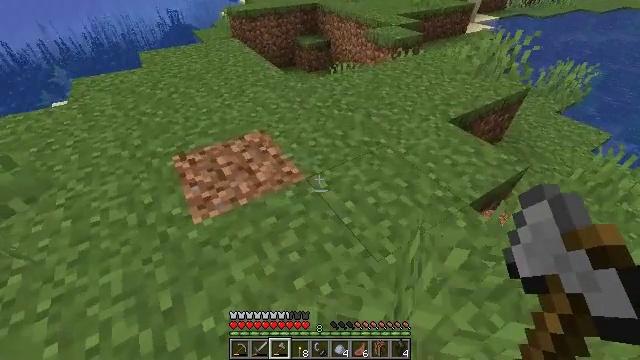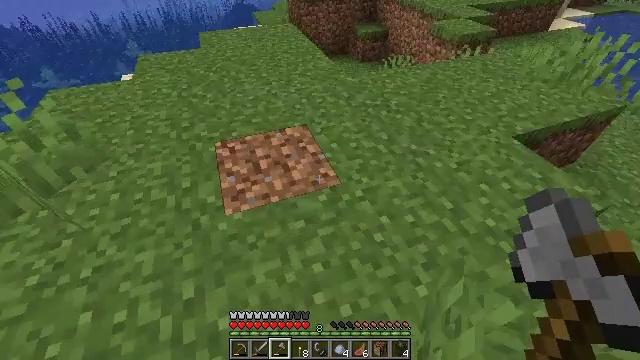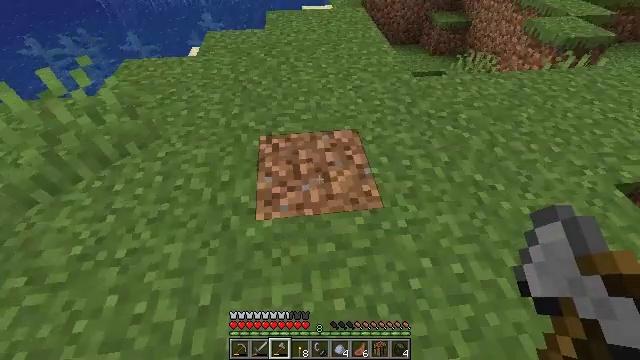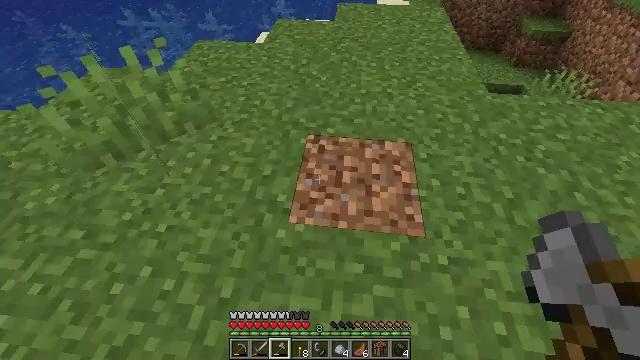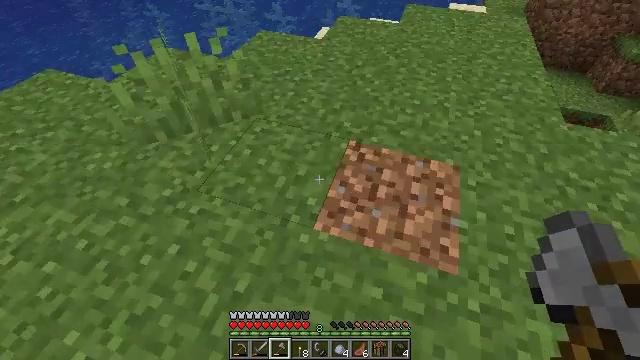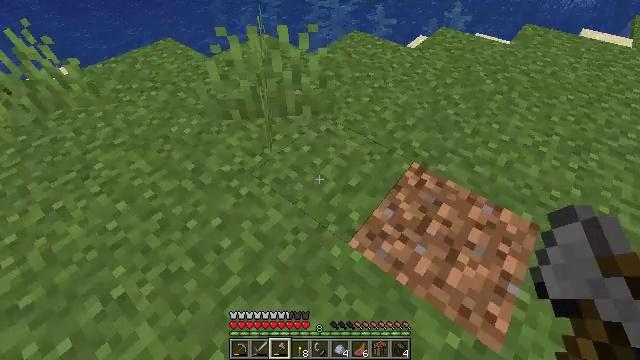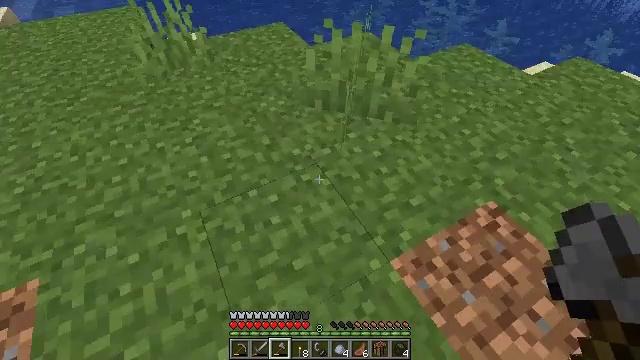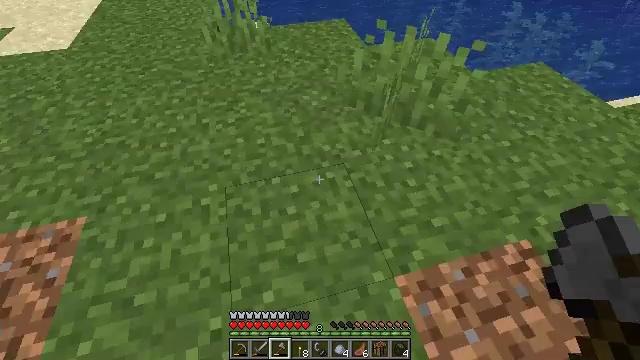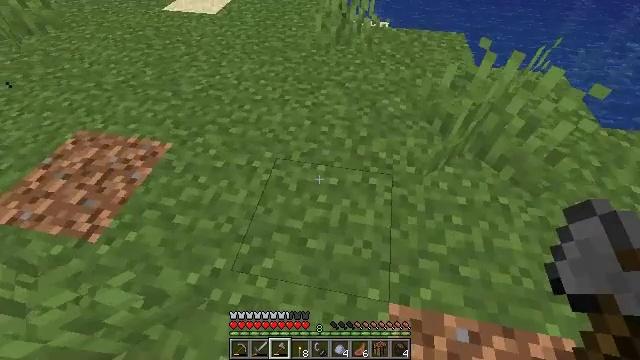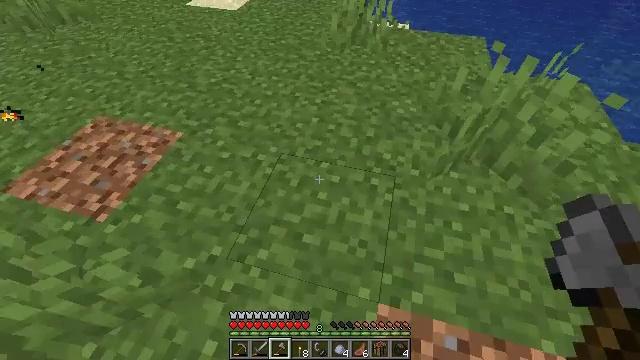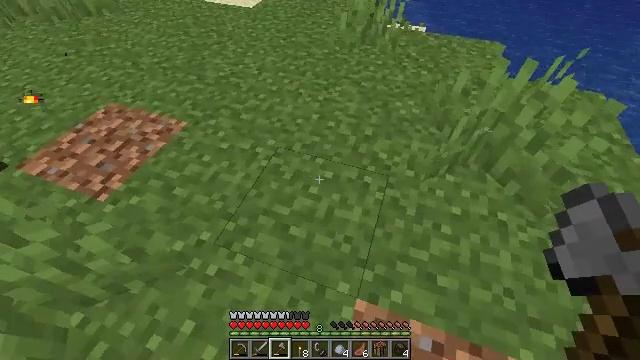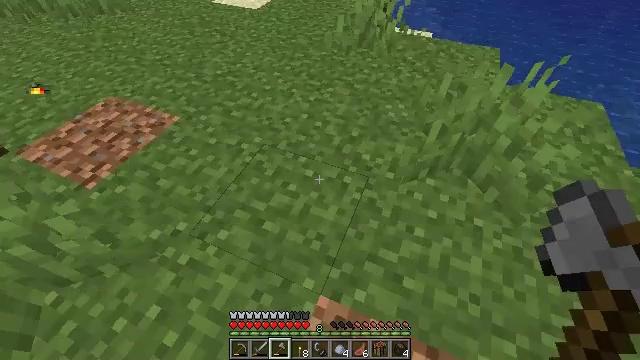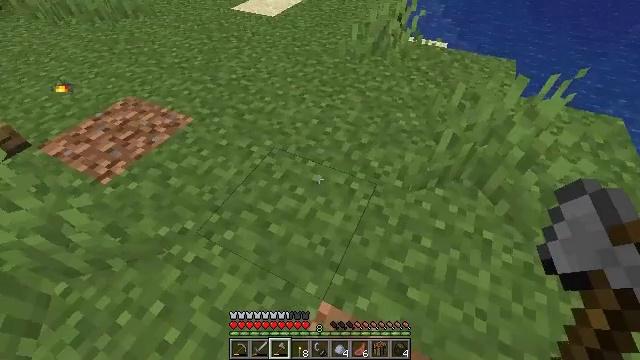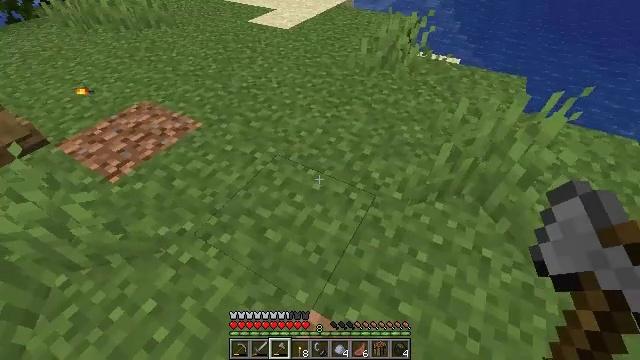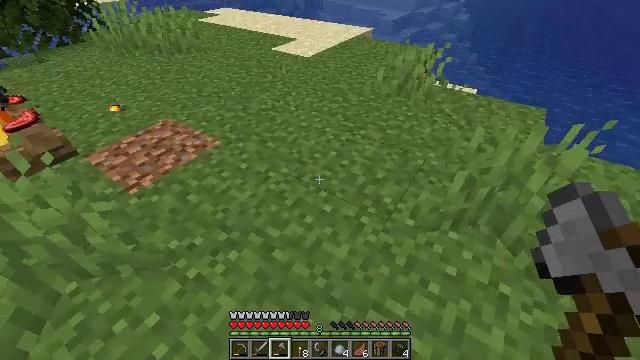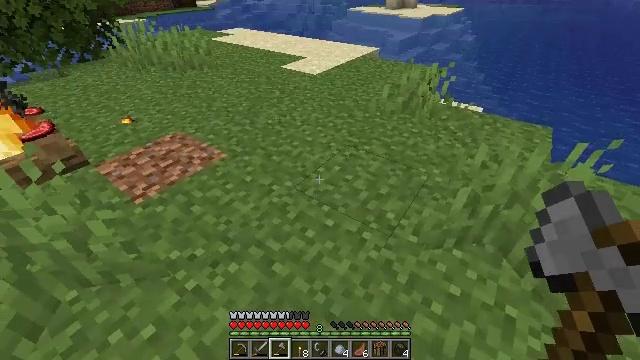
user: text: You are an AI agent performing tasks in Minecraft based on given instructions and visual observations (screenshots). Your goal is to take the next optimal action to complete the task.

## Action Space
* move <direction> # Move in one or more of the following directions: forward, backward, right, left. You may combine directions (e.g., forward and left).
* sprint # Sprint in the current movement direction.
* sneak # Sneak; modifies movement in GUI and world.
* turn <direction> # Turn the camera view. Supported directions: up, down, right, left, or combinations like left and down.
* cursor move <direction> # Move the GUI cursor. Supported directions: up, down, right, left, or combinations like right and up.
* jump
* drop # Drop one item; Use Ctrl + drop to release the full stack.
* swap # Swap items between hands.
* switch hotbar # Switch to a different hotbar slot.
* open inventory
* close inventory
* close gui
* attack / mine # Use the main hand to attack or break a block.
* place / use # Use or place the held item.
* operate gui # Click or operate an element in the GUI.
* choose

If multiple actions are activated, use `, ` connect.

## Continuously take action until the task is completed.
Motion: motion action
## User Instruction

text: Remove a piece of charcoal from the inventory.
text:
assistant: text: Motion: move forward, turn left and down
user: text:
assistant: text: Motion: move forward, turn left and down
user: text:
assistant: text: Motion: move forward, turn left and down
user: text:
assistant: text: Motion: turn left
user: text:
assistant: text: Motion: turn left
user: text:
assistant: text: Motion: move right, turn left
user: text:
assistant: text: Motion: move right, turn left
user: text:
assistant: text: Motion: move right, turn left
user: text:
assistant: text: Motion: move right, turn left
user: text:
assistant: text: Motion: move right, turn left
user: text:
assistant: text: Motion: turn left
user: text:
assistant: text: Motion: turn left and up
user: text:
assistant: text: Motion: turn left and up
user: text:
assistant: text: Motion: turn left and up
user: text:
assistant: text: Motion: turn left and up
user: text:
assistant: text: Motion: turn left and up
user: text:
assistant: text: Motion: turn left and up
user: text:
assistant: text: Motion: no_op
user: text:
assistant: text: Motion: no_op
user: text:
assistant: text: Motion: open inventory
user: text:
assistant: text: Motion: open inventory
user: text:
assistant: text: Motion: cursor move right and up, open inventory
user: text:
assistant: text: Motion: open inventory
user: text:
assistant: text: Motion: no_op
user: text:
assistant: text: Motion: no_op
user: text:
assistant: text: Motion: no_op
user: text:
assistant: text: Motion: no_op
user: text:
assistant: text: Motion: no_op
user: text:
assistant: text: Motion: no_op
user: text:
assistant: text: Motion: no_op